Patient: sex M, age 46
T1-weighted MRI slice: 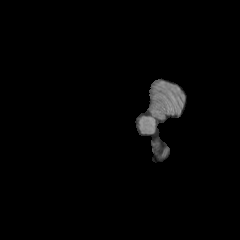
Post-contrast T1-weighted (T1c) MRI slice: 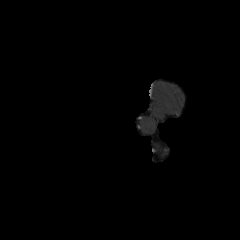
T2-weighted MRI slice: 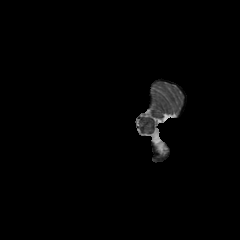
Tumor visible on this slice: no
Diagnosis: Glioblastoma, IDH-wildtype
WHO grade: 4